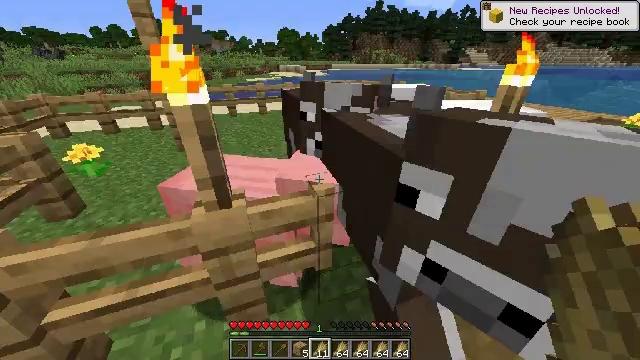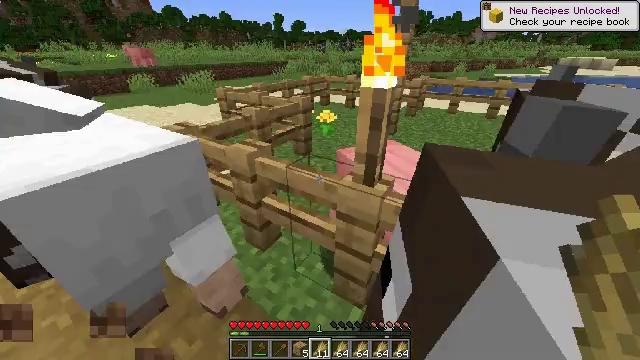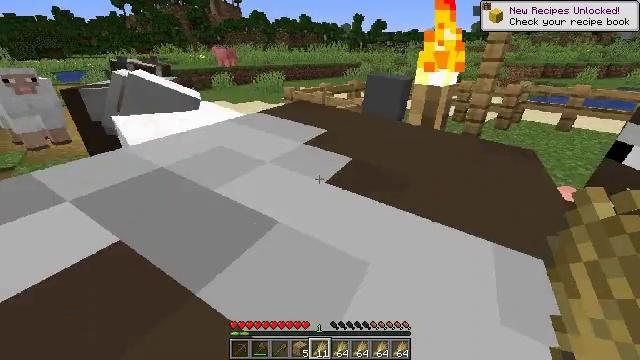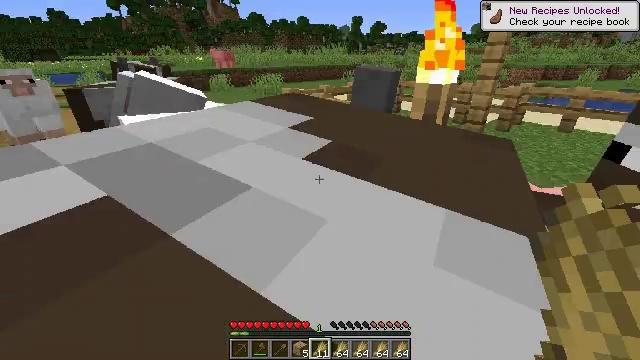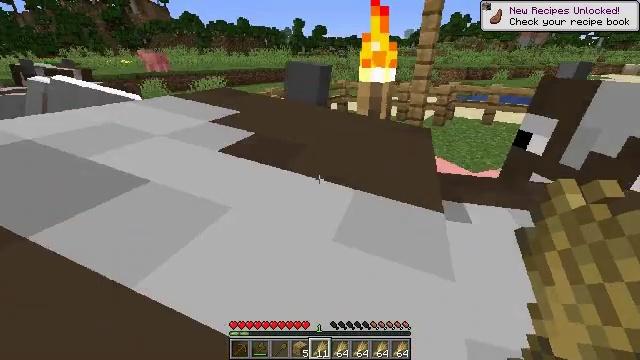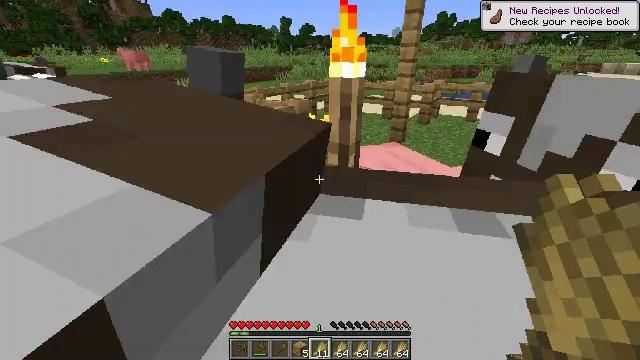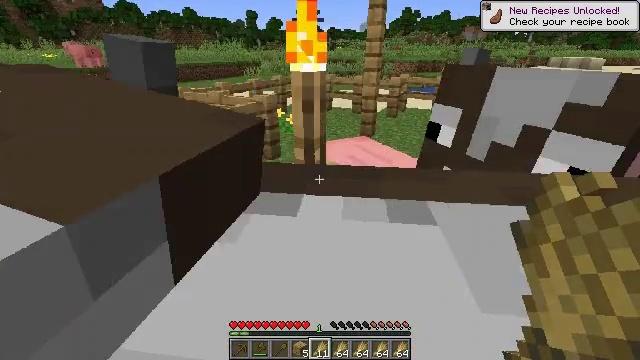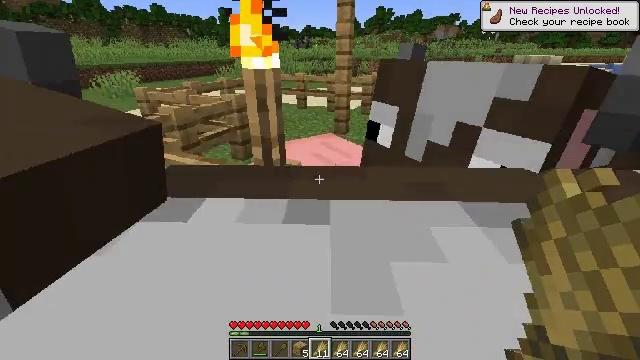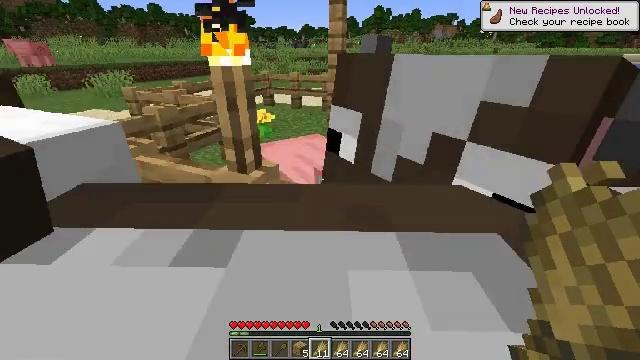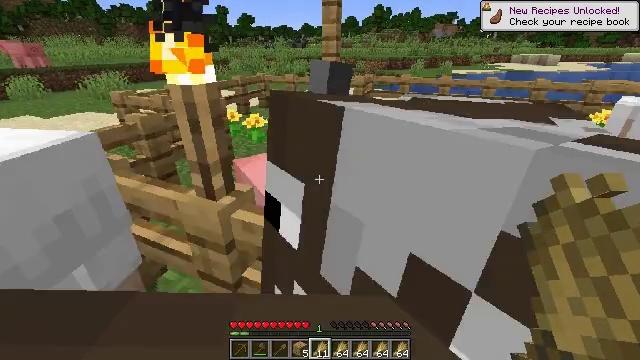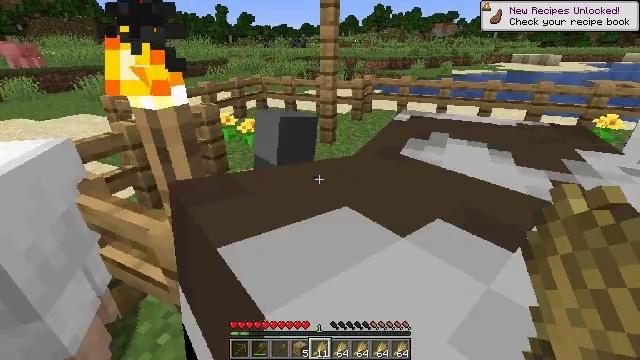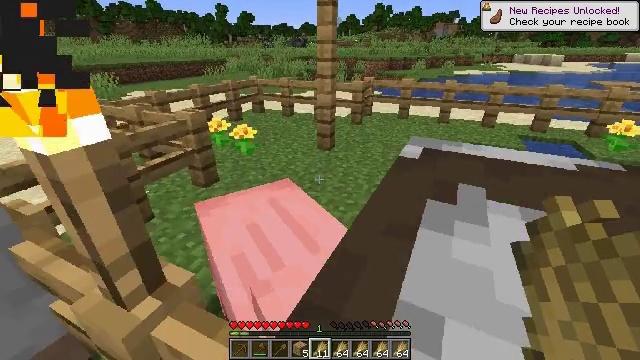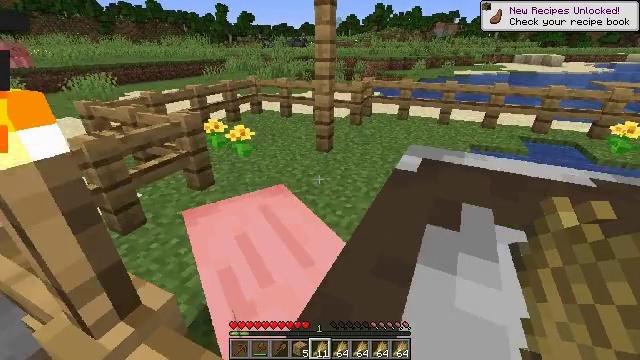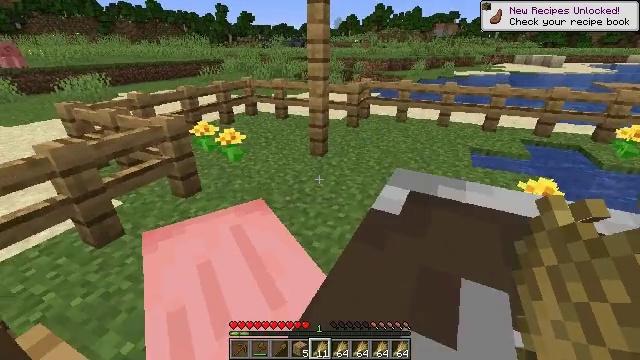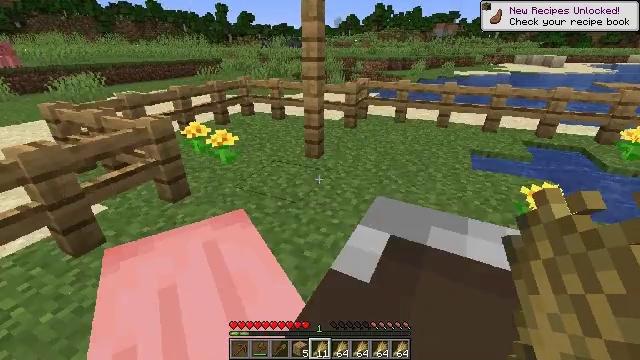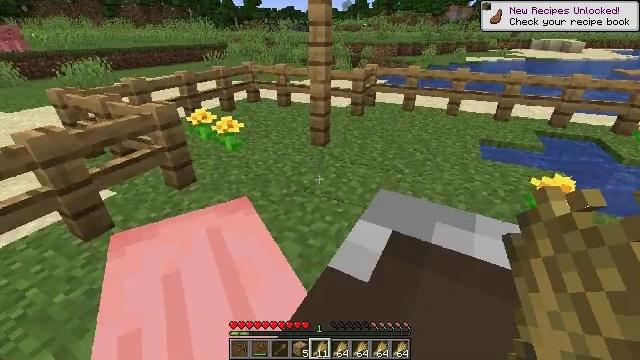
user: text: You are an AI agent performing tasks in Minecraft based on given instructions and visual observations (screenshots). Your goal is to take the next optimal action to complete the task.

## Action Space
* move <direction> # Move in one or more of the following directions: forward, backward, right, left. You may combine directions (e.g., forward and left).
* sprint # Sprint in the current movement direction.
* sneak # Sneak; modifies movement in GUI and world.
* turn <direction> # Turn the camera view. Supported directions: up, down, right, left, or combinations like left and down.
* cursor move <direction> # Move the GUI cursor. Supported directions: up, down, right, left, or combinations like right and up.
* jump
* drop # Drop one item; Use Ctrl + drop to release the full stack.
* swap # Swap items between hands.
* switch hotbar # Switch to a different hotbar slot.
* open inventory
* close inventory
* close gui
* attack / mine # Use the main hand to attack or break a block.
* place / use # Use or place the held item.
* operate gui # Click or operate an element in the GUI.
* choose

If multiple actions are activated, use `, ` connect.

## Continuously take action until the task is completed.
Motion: motion action
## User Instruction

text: Gather the oak fence pieces.
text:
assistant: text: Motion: move right, turn left
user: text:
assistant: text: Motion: turn left and up
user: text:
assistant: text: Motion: no_op
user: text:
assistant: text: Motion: move right, turn right
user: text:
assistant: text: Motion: move right, turn right
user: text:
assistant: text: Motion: move right, turn right
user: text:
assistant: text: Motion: move forward and move right, turn right
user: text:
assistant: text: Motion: move forward and move right
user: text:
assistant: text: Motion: move forward
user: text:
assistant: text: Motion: move forward
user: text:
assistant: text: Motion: move forward
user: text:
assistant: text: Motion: move forward
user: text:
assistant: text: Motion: move forward
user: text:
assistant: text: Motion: move forward
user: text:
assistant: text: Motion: move forward, turn left and down
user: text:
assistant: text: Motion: move forward and move right, turn left and down
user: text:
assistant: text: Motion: move right, turn left and down
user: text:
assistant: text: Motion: move right, turn left and up
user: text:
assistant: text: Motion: move right, turn left and up
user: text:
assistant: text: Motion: move right
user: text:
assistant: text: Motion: move right
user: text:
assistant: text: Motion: move back
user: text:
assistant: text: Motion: move back, turn left and up
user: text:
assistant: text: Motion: move back, turn left and up
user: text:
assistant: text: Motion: move back, turn left and up
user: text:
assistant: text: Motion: turn left and up
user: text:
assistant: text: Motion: turn left and up
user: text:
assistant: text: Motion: no_op
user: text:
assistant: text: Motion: no_op
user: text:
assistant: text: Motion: no_op